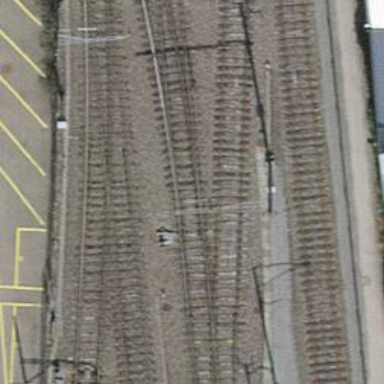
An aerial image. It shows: Single-track electrified railway siding with contact line. It belongs to the W6 railway block.